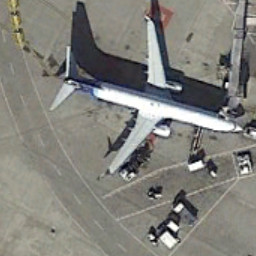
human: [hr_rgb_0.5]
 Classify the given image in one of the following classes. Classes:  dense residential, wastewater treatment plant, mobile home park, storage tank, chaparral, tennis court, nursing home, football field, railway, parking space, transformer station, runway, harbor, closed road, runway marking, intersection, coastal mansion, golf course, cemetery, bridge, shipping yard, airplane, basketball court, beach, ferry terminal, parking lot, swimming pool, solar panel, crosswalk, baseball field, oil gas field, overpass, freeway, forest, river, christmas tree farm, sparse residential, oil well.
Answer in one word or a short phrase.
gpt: airplane